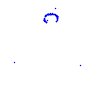
Particle: kaon